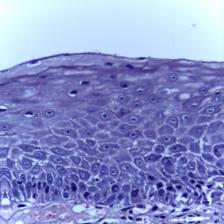
Diagnosis: OSCC